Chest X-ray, PA view. Patient: 50 years old, sex F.
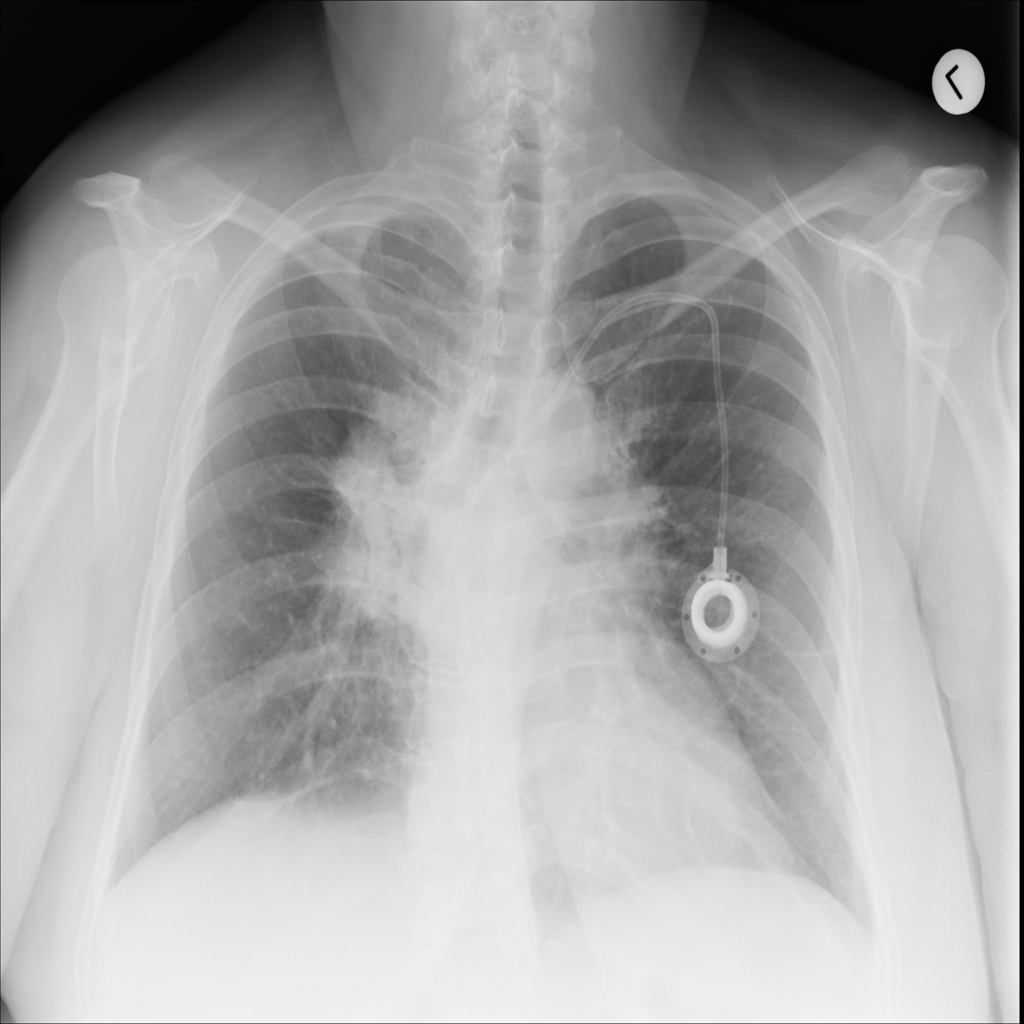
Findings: Mass